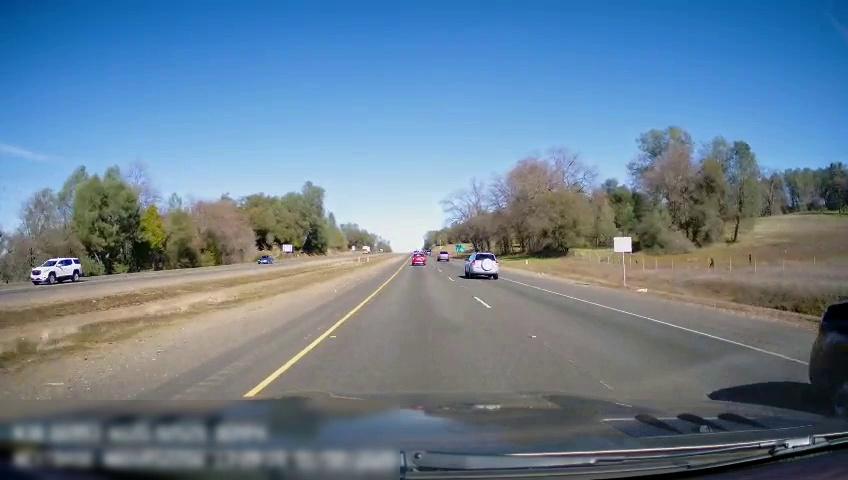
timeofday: Day
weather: Sunny
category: Drivable Space
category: Drivable Space
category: Vehicles | SUV
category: Vehicles | SUV
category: Vehicles | SUV
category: Vehicles | SUV
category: Vehicles | SUV
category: Vehicles | Car
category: Lanes | Current Lane
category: Lanes | Current Lane
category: Lanes | Alternate Lane
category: Traffic | Signs